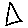
Label: triangle